Interaction volume radius: 10 \u00c5
Interaction volume height: 10 \u00c5
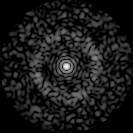
Disorder parameter: 0.8291